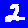
Digit: 2